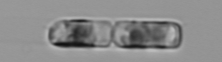
Label: Guinardia_delicatula